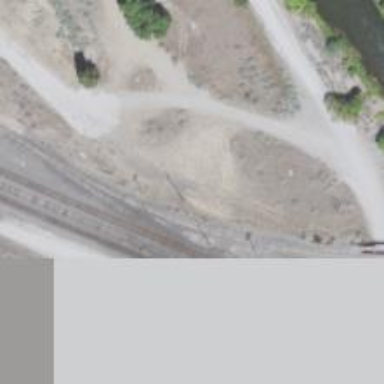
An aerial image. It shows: Railway spur service.